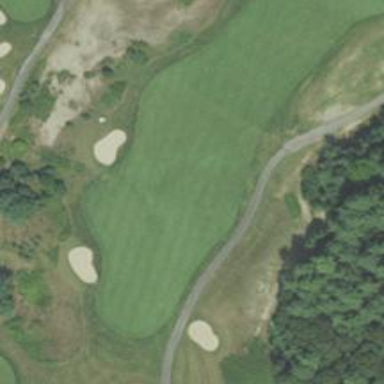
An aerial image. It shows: View of golf hole.